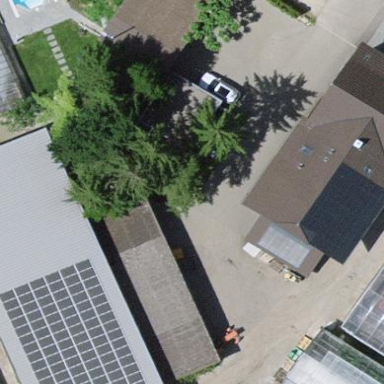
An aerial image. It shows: Shed building.